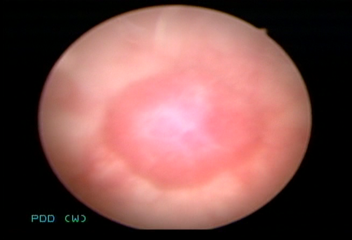
Modality: WLC
Class: Malignant
Subclass: HighGradePapillary
Lesion: L1
Stage: T1
Morphology: Papillary
Bladder cancer association: Yes
Annotated structures: Tumor